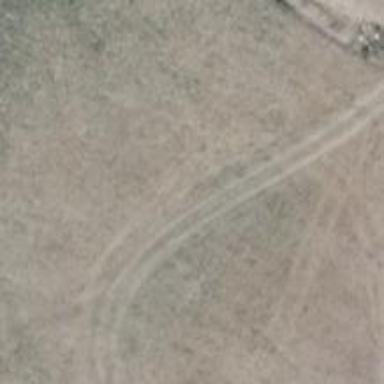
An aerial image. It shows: Grass track with grade5 tracktype.